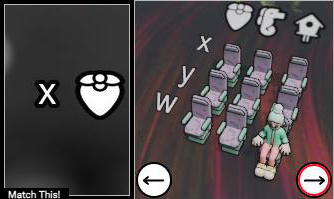
Task: seats
Answer: no